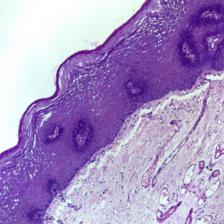
Diagnosis: Normal